Question: I've an existing app which has couple of tabs, buttons in the actionbar. I want to port it to ICS, My concern is how will the items stack up on the ICS device?
Will all of the 'showAsAction="ifRoom|withText"' be hidden into menu? or will it make a new actionbar at the bottom like ICS gmail app does it.

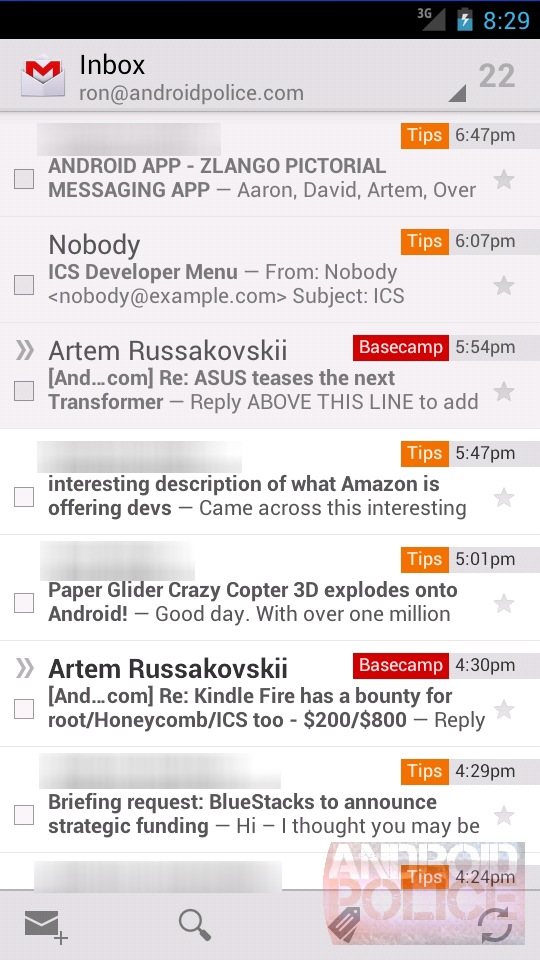
Answer: Actions will stack up at the top, and be hidden if there is not enough space.
If you Split the Action Bar then they will come at the botton
You have to configure the Application tag to configure it to be split
'''
<application android:label="@string/app_name"
android:icon="@drawable/icon"
android:logo="@drawable/logo"
android:theme="@style/AppTheme.Light"
android:hardwareAccelerated="true"
android:debuggable="true" android:uiOptions="splitActionBarWhenNarrow">
'''